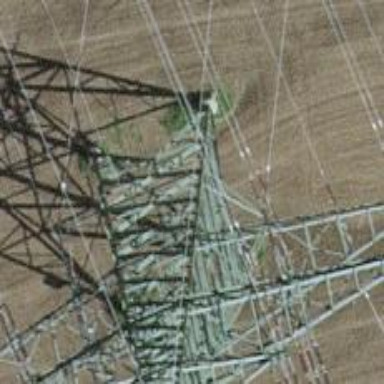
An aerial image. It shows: Power line in the image.